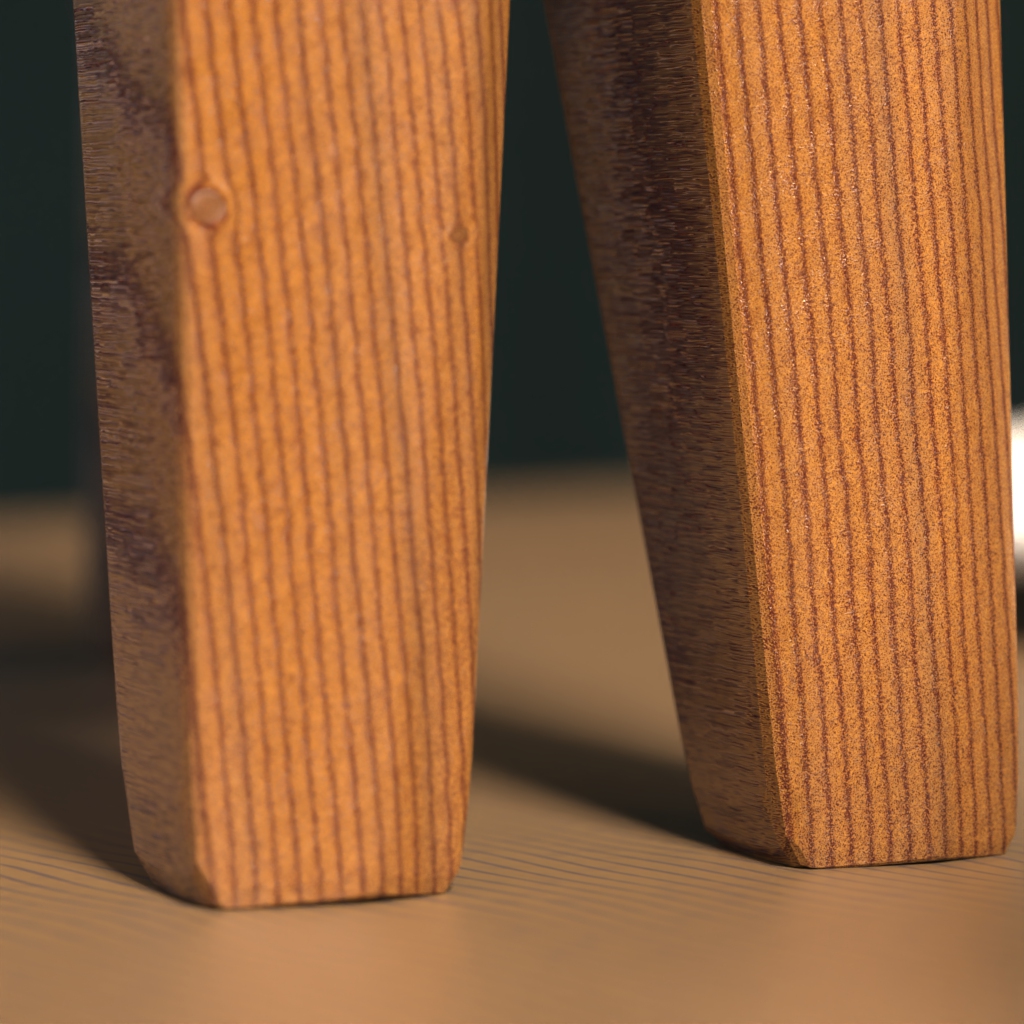
A high quality rendering of a dalahest_oak dalecarlian horse figurine made of varnished dark oak standing on a wooden table in an a sports hall with natural soft daylight from windows,extreme close-up from rear hind leg, macro, 150 mm, f 16, bokeh